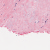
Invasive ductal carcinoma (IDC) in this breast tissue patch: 0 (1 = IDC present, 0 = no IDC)